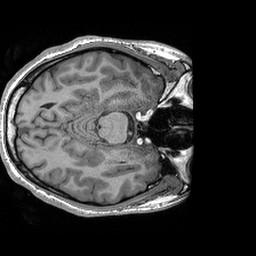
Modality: T1w
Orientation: axial
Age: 21
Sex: female
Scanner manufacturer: siemens
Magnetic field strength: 3 T
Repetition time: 2.4 s
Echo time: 0.00191 s